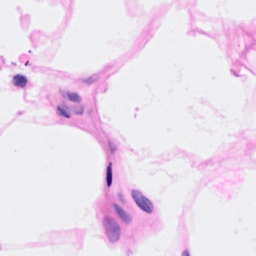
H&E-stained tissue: Breast